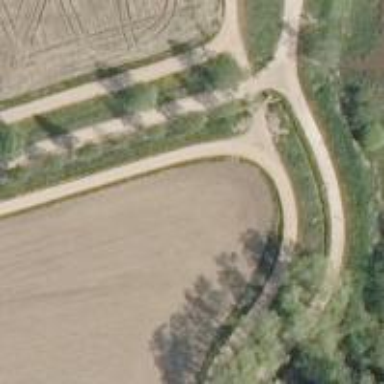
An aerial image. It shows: Bridleway.